Question: I have the following code to customize the display of an UIBarButtonItem (locationButton):
'''
UIButton *locationButtonAux = [UIButton buttonWithType:UIButtonTypeCustom];
[locationButtonAux setFrame:CGRectMake(0, 0, LOCATION_BUTTON_WIDTH, LOCATION_BUTTON_HEIGHT)];
[locationButtonAux setBackgroundImage:[UIImage imageNamed:@"location_button.png"] forState:UIControlStateNormal];
[locationButtonAux setBackgroundImage:[UIImage imageNamed:@"location_button.png"] forState:UIControlStateHighlighted];
[locationButtonAux addTarget:self action:@selector(userLocation) forControlEvents:UIControlEventTouchUpInside];
UIBarButtonItem *locationButton = [[UIBarButtonItem alloc] initWithCustomView:locationButtonAux];
UIBarButtonItem * item = [[UIBarButtonItem alloc] initWithTitle:@"title"
style:UIBarButtonItemStyleDone
target:nil action:@selector(someMssage)];
[locationButton setBackgroundVerticalPositionAdjustment:-20.0 forBarMetrics:UIBarMetricsDefault];
self.navigationItem.rightBarButtonItem = locationButton;
'''
And I want to adjust the position of this button into the NavigationBar, because my NavigationBar is taller than normal (is customized using Appeareance).
I'm using the method setBackgroundVerticalPositionAdjustment, as you can see in the code, to do that. But is not working at all with my UIBarButtonItem, no matter what offset I put there, the button always appear close to the bottom of the bar (snapshot).
BUT, if I use a normal UIBarButtonItem with a normal style (the one I called button) I DO can see how the position of the button will be altered the offset of -20. Very strange... Any ideas?
Thank you!

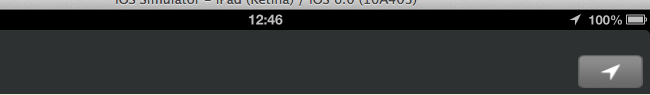
Answer: Perhaps something like this would work for you:
'''
UIView *rightView = [[UIView alloc] initWithFrame:CGRectMake(0, 0, 150, 30)]; //change this frame to counteract for your taller navbar
[rightView addSubview:locationButtonAux];
UIBarButtonItem *rightBarButtonItem = [[UIBarButtonItem alloc] initWithCustomView:rightView];
self.navigationItem.rightBarButtonItem = rightBarButtonItem;
'''
Hope this helps